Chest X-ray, PA view. Patient: 62 years old, sex F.
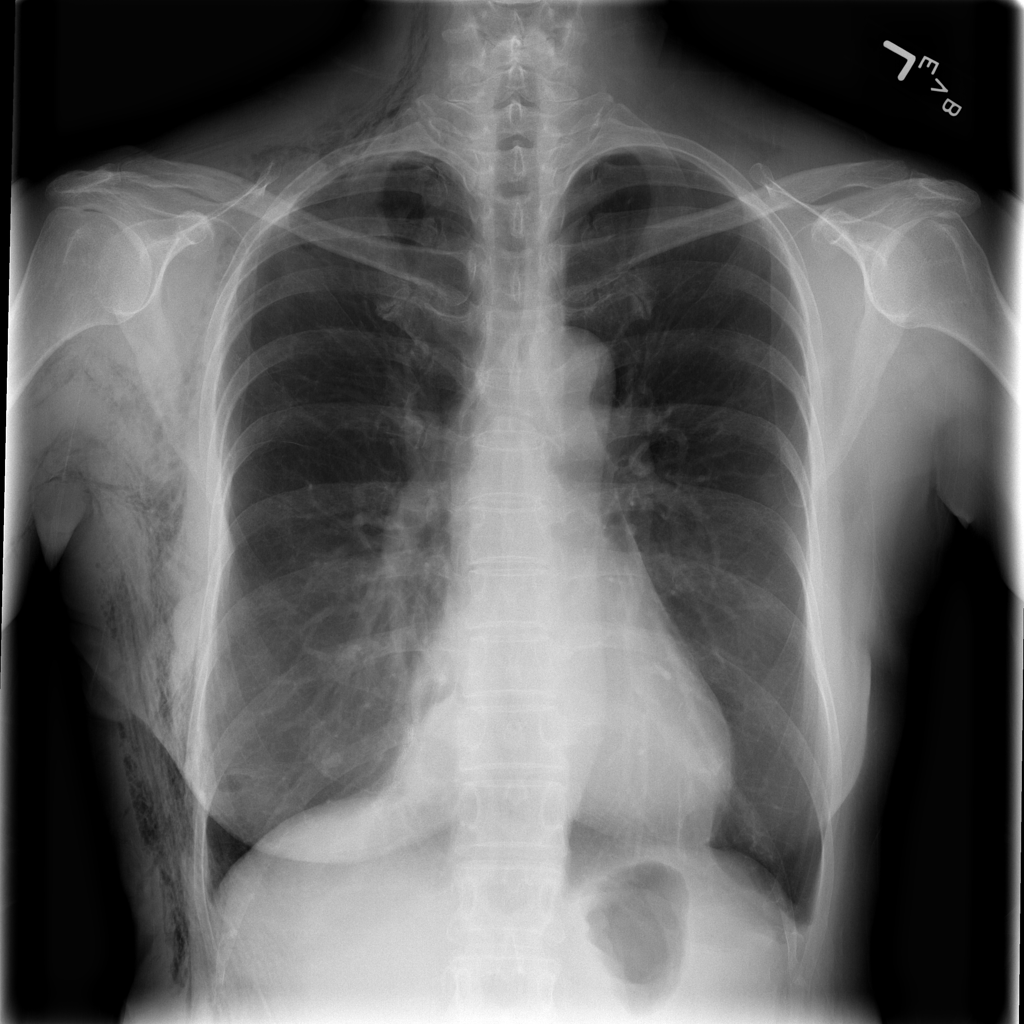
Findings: Emphysema